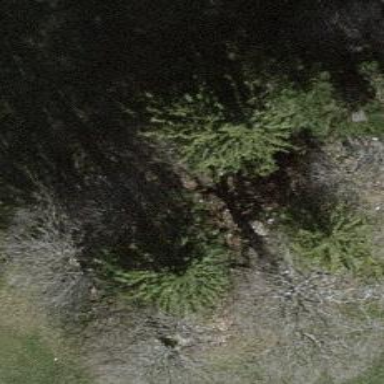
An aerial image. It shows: Row of trees in natural setting.